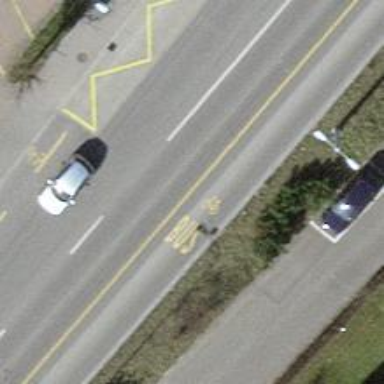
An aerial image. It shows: Bus stop for trolleybuses with designated stop position for public transport.